在平面直角坐标系 $xOy$ 中，若动点 $P(a,b)$ 到两直线 $l_1: y=x$ 和 $l_2: y=-x+2$ 的距离之和为 $\sqrt{2}$，则 $a^2+b^2$ 的最大值为\_\_\_\_\_\_\_\_.
【解答】

\noindent \textbf{【答案】} $\boldsymbol{8}$

\vspace{0.2cm}
\noindent \textbf{【分析】} 由已知可知两直线$l_1\perp l_2$，取$P$在$l_1,l_2$的右侧时，分别过$P$作两直线的垂线，结合几何性质确定$P$点轨迹，即可求得$a^2+b^2$的最大值,其他位置同理可得．

\vspace{0.2cm}
\noindent \textbf{【解析】} 若动点$P(a,b)$到两直线$l_1:y=x$和$l_2:y=-x+2$的距离之和为$\sqrt{2}$，
$l_1,l_2$交点为$T(1,1)$,$l_1,l_2$的斜率分别为$-1,1$，则$l_1\perp l_2$，
$P$在$l_1,l_2$的右侧时，过$P$分别向$l_1,l_2$引垂线，
垂足分别为$Q,R$，那么$|PQ|+|PR|=\sqrt{2}$，
过$P$作$y$轴的平行线，与$l_1,l_2$交点为$C,B$如图，

\vspace{0.2cm}
\noindent 则$|PQ|=|TR|$,$|PR|=|RB|$，所以$|TR|+|RB|=\sqrt{2}$，
其它位置同理，那么点$P$轨迹为正方形$ABCD$，
当$P$在$C(2,2)$时，$|PO|$取得最大值$2\sqrt{2}$，即$a^2+b^2=|PO|^2$取得最大值$8$.

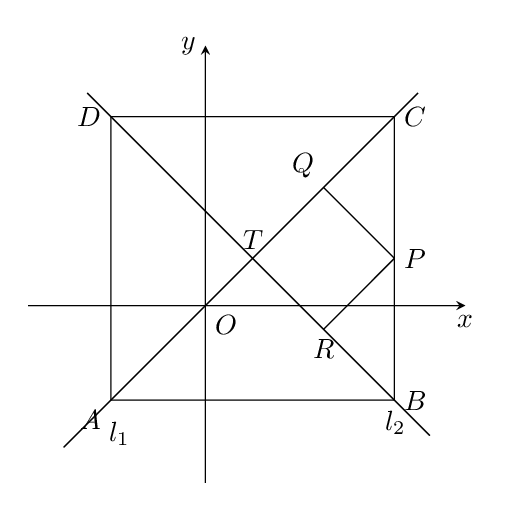